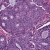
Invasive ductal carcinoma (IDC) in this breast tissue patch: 1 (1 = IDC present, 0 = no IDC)